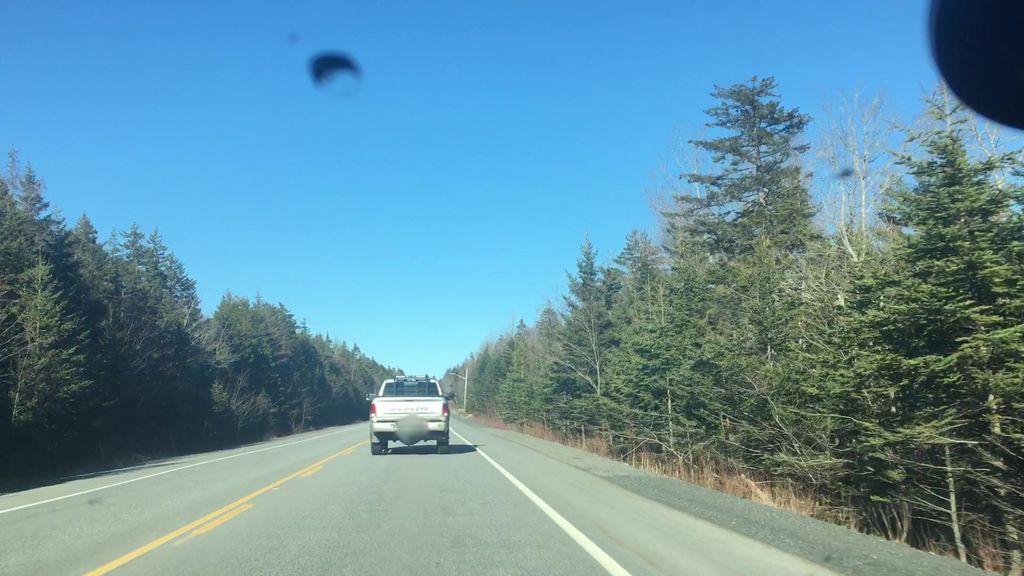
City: halifax